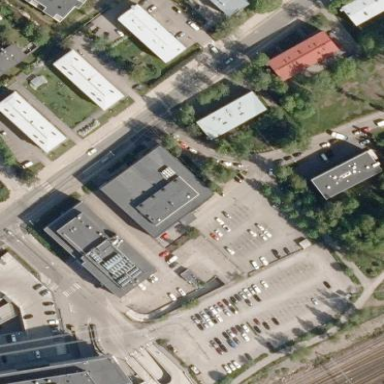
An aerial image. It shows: Office building.